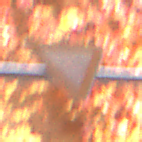
Verkehrszeichen: VorfahrtGewaehren
Umgebung: Outdoor, Urban
Tageszeit: MorningAfternoon
Wetter: Clear
Licht: Natural
Jahreszeit: NotSpecified
Kontrast: MediumContrast